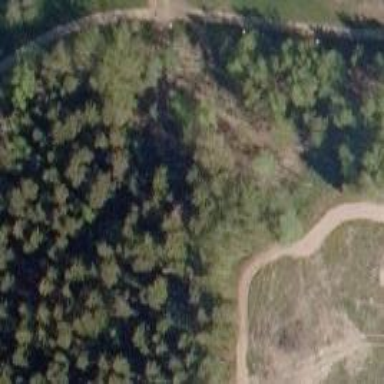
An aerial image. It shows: Disc golf basket.